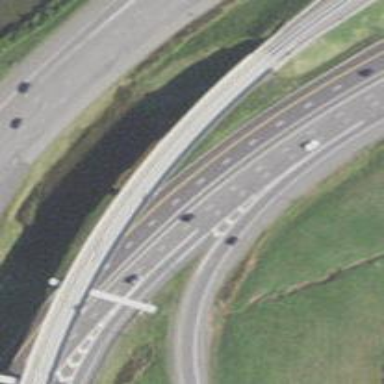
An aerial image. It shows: Asphalt motorway.